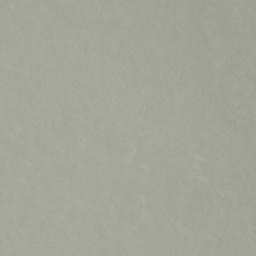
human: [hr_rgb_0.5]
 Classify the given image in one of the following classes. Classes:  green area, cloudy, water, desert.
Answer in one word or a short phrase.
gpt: cloudy